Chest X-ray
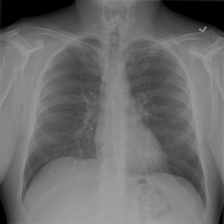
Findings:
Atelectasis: negative
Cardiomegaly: negative
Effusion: negative
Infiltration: positive
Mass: negative
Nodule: negative
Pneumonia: negative
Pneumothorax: negative
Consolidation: negative
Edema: negative
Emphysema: negative
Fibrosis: negative
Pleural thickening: negative
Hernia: negative